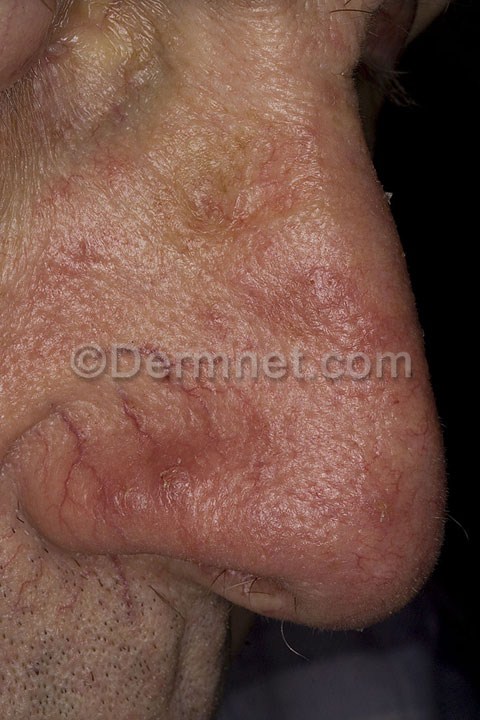
Disease: Acne and Rosacea Photos